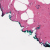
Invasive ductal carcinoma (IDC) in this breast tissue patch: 0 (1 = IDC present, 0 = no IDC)